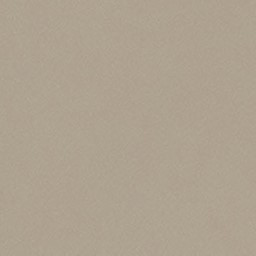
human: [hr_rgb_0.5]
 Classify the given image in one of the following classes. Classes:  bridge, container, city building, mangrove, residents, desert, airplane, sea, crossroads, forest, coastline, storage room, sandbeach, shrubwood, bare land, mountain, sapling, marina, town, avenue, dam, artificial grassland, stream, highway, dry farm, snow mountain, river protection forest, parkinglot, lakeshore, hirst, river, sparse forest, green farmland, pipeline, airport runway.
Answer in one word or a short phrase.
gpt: desert